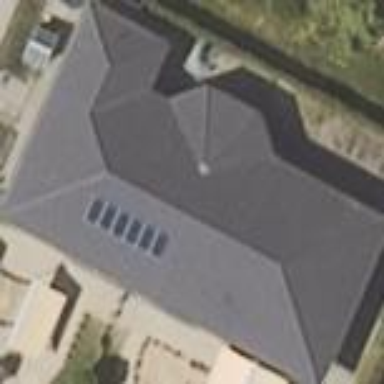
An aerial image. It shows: Kindergarten building.